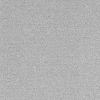
Atmospheric dust classification: dusty